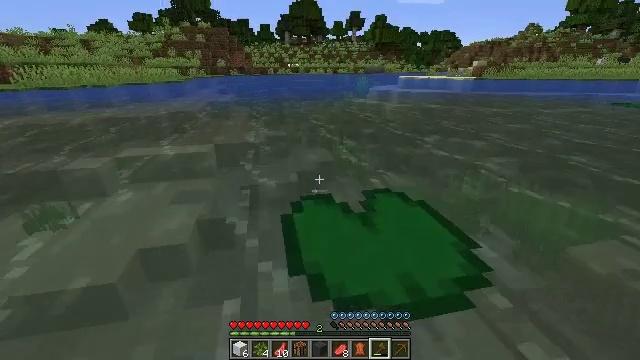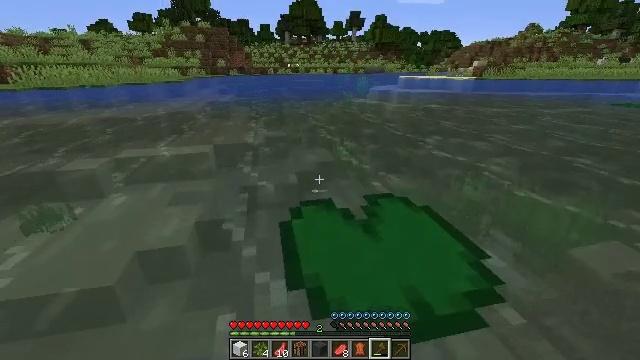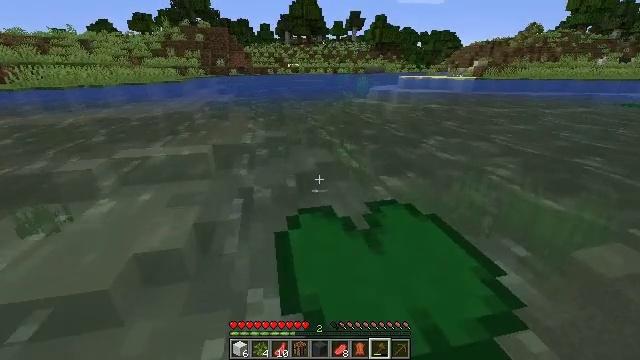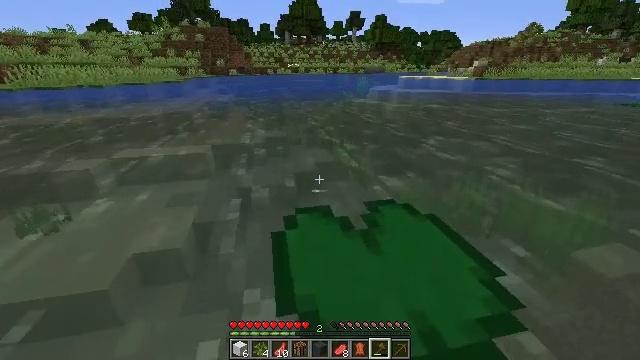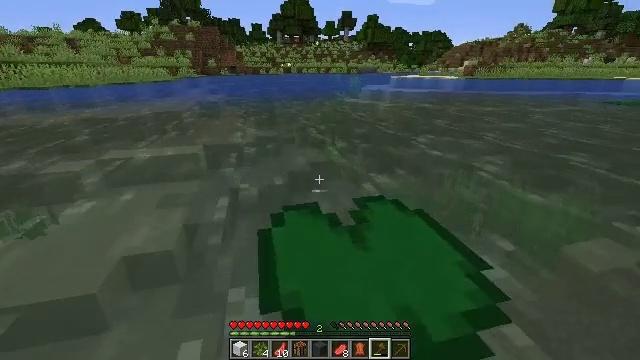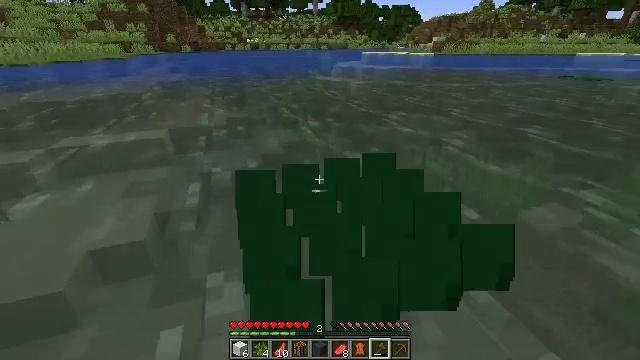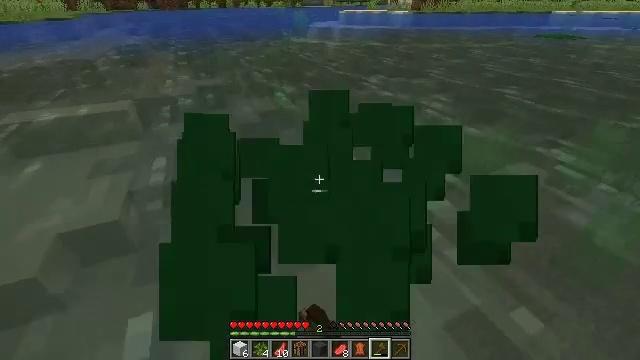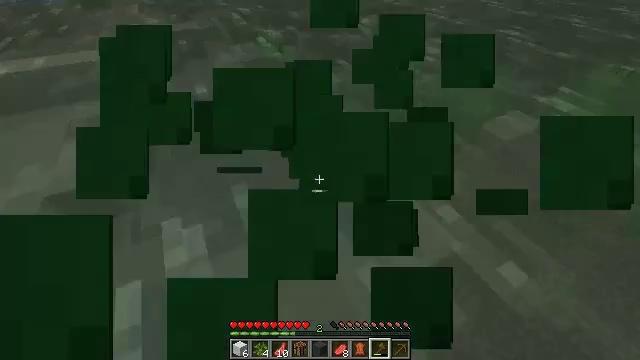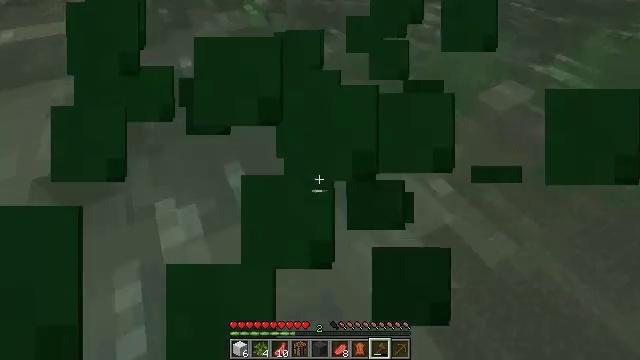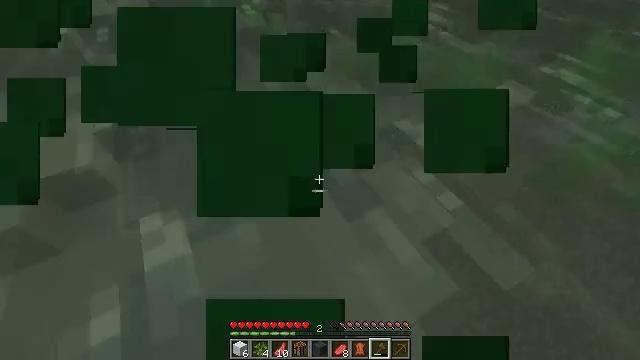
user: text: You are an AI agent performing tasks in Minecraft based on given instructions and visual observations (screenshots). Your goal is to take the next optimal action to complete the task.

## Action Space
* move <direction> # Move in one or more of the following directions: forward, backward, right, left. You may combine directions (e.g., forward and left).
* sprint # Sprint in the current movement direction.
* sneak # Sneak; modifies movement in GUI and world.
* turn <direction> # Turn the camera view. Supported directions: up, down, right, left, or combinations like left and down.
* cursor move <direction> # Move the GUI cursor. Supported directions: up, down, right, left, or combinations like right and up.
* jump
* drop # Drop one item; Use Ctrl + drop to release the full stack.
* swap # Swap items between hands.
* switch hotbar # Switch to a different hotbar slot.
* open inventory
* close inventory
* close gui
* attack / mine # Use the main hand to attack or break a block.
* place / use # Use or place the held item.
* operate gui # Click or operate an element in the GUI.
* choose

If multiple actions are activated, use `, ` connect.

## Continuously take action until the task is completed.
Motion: motion action
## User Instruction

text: Break the lily pad.
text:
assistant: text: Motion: move forward, attack / mine
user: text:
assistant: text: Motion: move forward, attack / mine
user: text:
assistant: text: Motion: move forward, attack / mine
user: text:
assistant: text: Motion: move forward, turn right, attack / mine
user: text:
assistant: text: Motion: move forward, turn right and down, attack / mine
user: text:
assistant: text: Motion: move forward, turn right and down, attack / mine
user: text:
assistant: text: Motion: move forward, turn right and down, attack / mine
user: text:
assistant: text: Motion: move forward, turn right and down, attack / mine
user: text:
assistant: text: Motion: move forward, attack / mine
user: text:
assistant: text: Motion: attack / mine